Question: I'm very sorry about the title, really had no idea what to put there!
I have this question :

The answer is d, as explained :
> the initial value of x is a. This loop keep executing until f(y) = y,
through the condition to exit the loop was not indicated, but after
step (4) we have f(y) --> y, thus y = f(y)
I try to understand the explanation, but without success. I don't get it why in step 4, x = y, and return to step 2, y = f(x) , how come y=f(y) i don't get it !!!!
May anyony give me a clearer explanation please ?
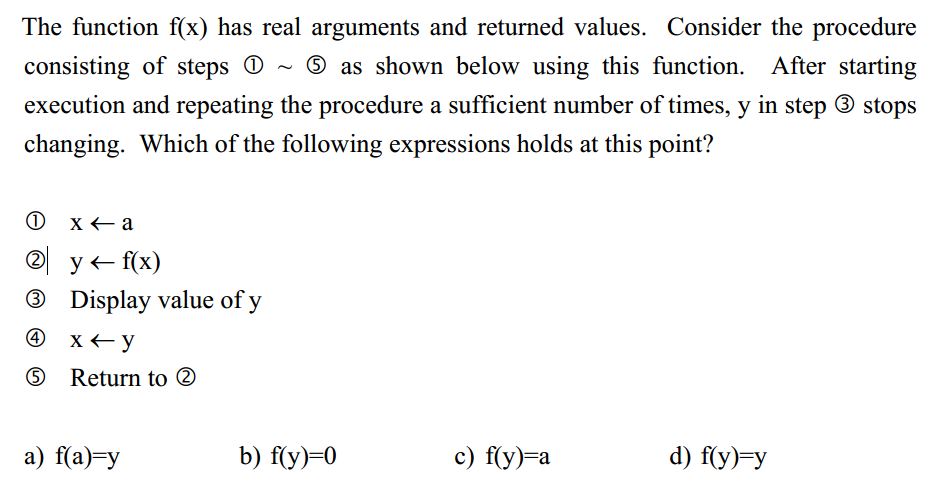
Answer: Don't try to bend your head around the control flow. Just formalize everything algebraically and let the mathematics guide you to the answer.
Let 'x[i]' be the value of 'x' at step 3 of iteration 'i'.
Let 'y[i]' be the value of 'y' at step 3 of iteration 'i'.
Step 2 implies
'''
y[i] = f(x[i]) (1)
'''
Step 4 implies
'''
x[i+1] = y[i] (2)
'''
And "y is step 3 stops changing" means
'''
y[i] = y[i+1] (3)
'''
Now stop thinking about the problem and just deal with the algebra.
'''
y[i] = y[i+1] restatement of (3)
= f(x[i+1]) applying (1)
= f(y[i]) applying (2)
'''